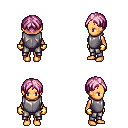
a pixel art fantasy rpg character, female body template, human, tanned skin, steel chest armor, metal pants, pink parted hairstyle, gold gloves, four views (front, back, left, right), 2x2 character sprite sheet, small pixel art, hard edges, no anti-aliasing